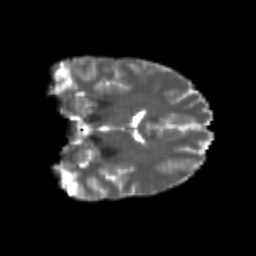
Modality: T2w
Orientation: coronal
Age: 20
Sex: female
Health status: healthy
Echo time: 0.074 s